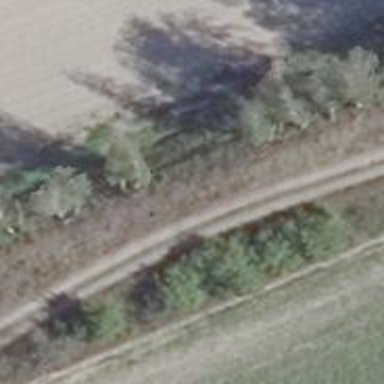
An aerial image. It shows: Track with very rough surface.